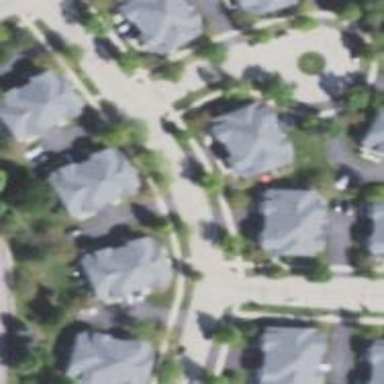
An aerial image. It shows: Residential road with asphalt surface and separate sidewalk.